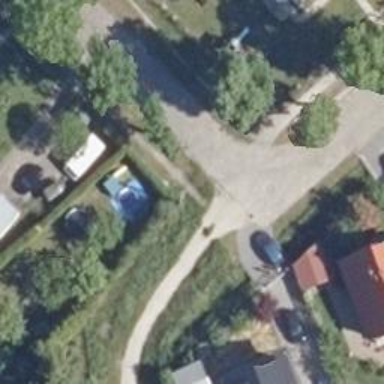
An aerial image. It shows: Residential road.